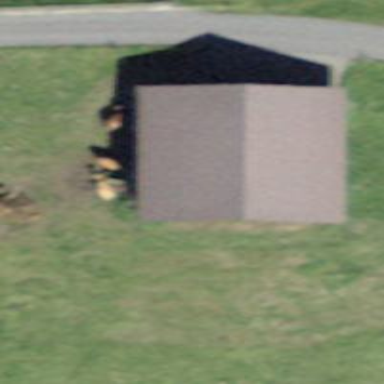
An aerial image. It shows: Rural barn.